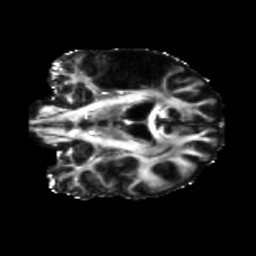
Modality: FA
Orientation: coronal
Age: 66
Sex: male
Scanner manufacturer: siemens
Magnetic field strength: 3 T
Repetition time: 5.25 s
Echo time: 0.08 s